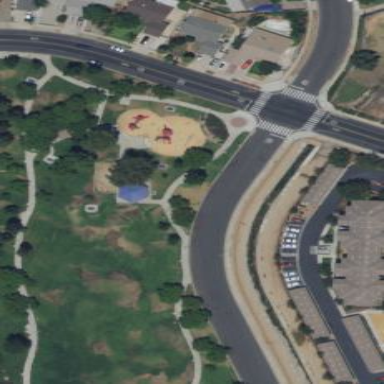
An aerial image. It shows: Park.